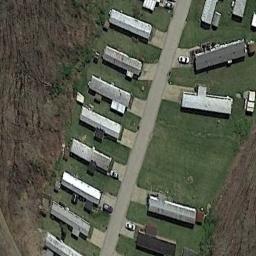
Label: mobile_home_park